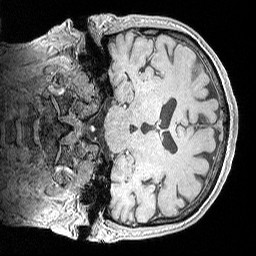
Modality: MP2RAGE
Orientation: coronal
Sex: male
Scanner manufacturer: siemens
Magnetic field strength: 3 T
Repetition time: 5 s
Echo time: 0.00292 s